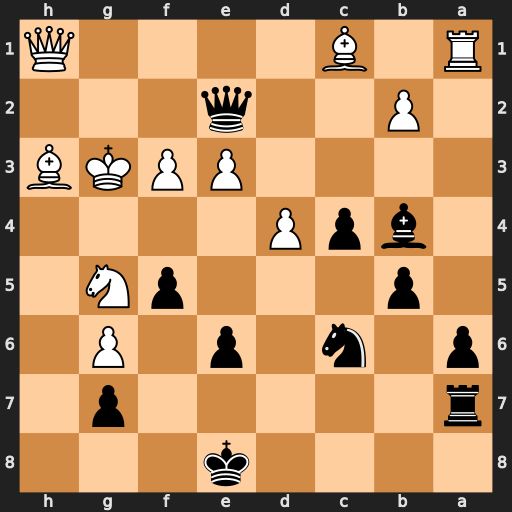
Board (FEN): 4k3/r5p1/p1n1p1P1/1p3pN1/1bpP4/4PPKB/1P2q3/R1B4Q
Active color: b
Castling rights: -
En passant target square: -
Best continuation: Be1+ Kf4 Qf2 Qg2 Qh4+